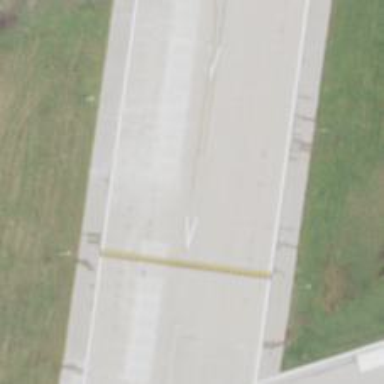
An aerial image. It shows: Displaced threshold on airport runway.